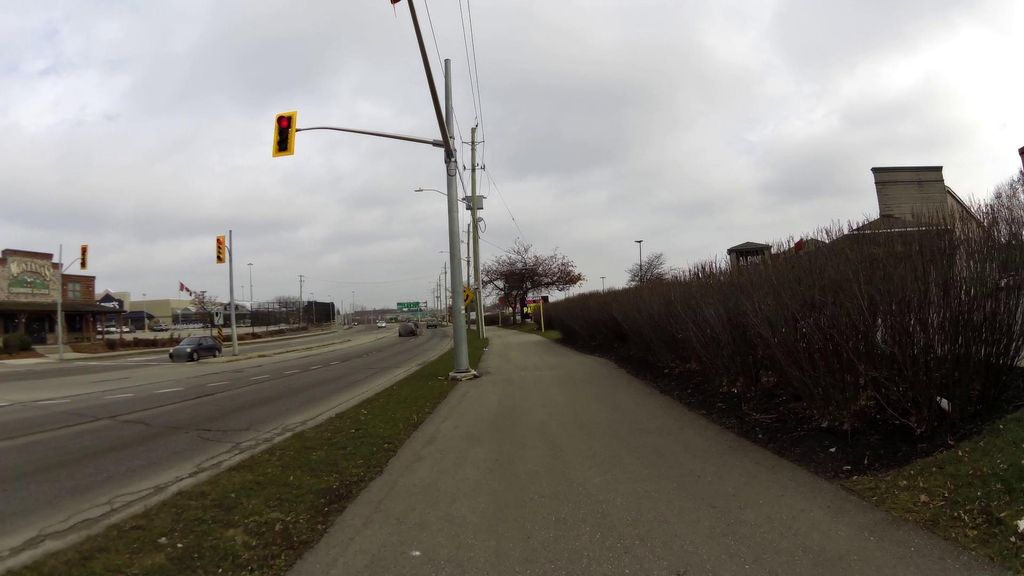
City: kitchener-waterloo